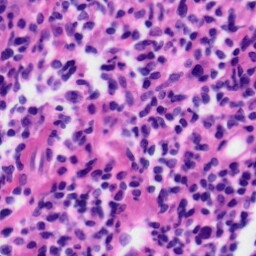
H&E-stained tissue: Tonsil